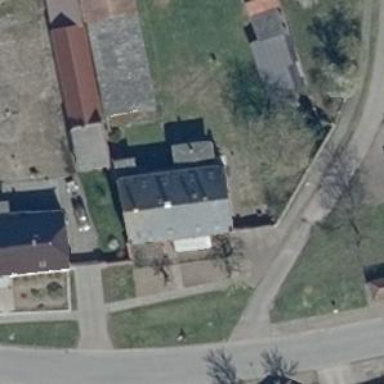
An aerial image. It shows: Gabled roofed house.